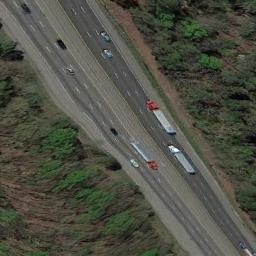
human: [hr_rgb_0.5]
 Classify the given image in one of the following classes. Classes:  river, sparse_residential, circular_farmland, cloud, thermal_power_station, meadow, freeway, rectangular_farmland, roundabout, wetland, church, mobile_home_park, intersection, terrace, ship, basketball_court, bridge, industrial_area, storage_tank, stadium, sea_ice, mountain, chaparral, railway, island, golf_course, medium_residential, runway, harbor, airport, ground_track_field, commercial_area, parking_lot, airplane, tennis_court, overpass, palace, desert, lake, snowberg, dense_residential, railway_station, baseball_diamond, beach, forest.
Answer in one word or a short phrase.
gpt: freeway